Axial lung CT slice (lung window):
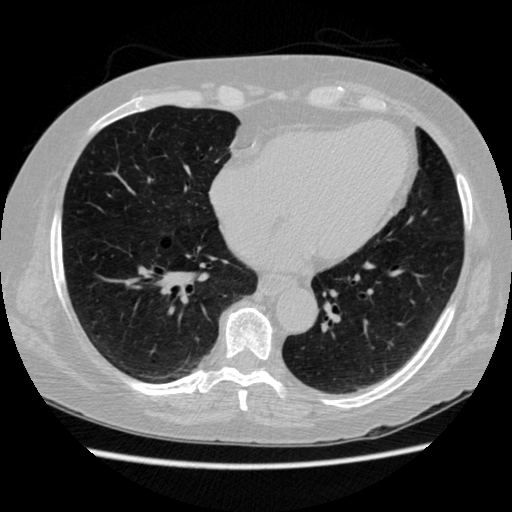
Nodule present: no